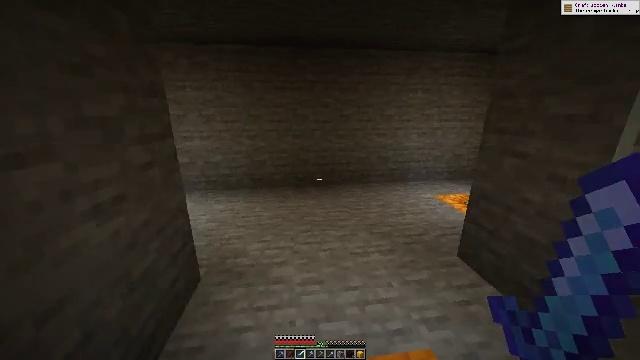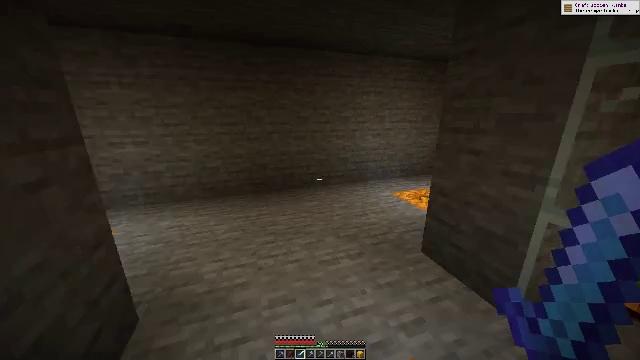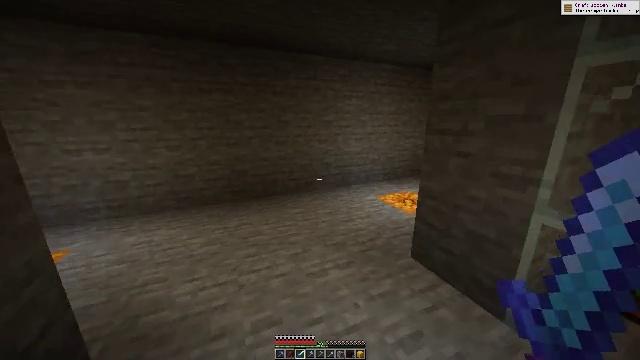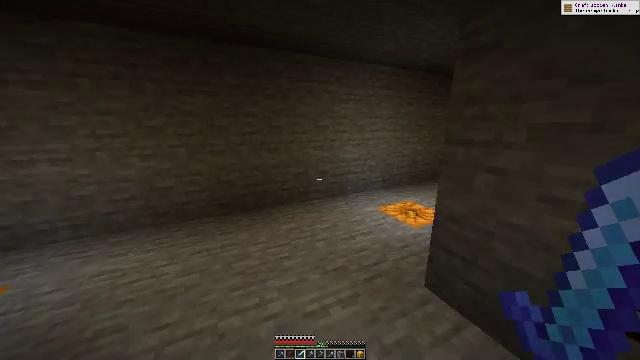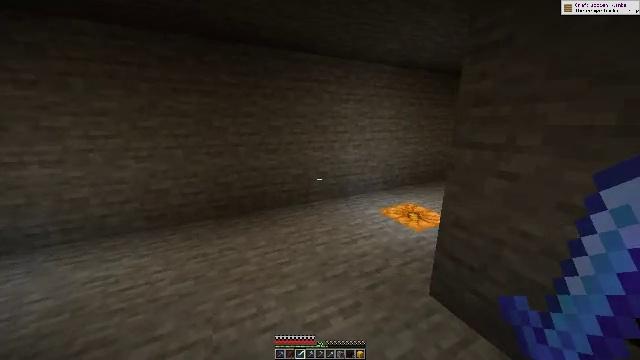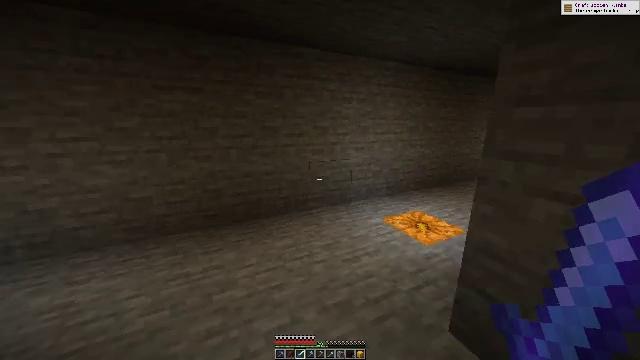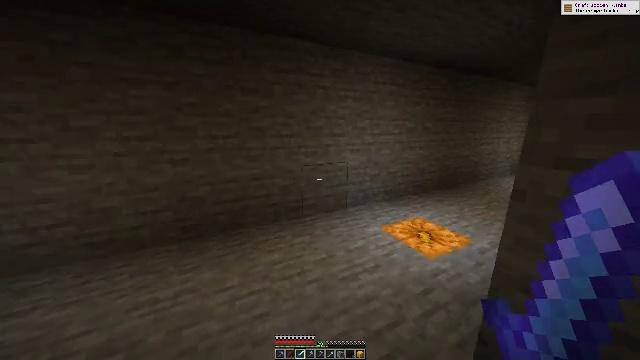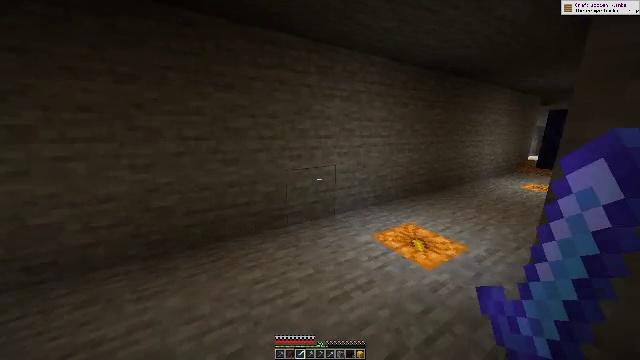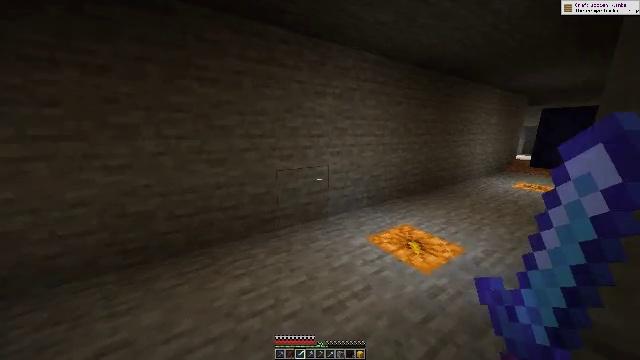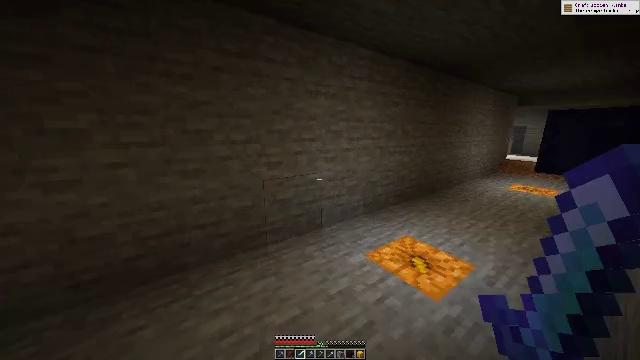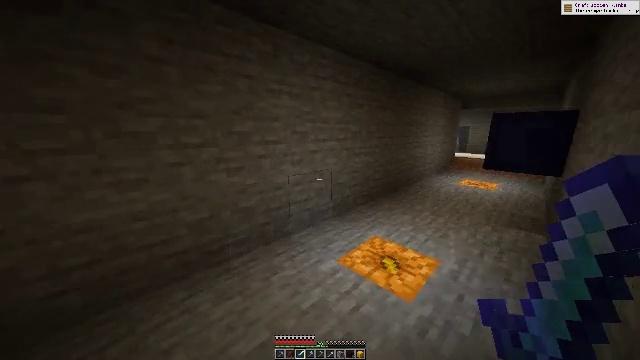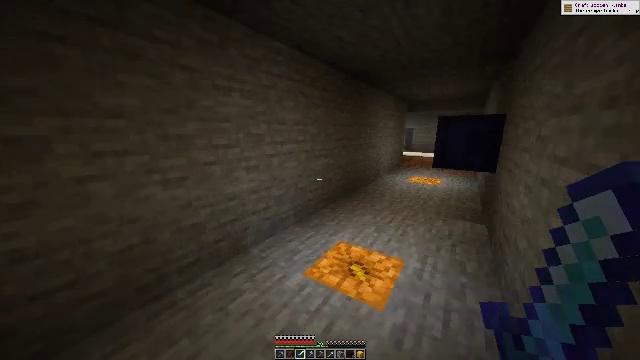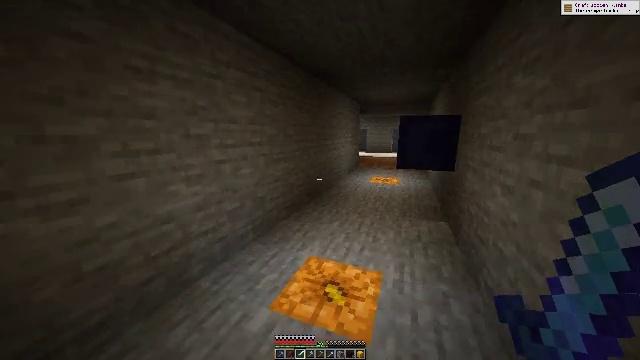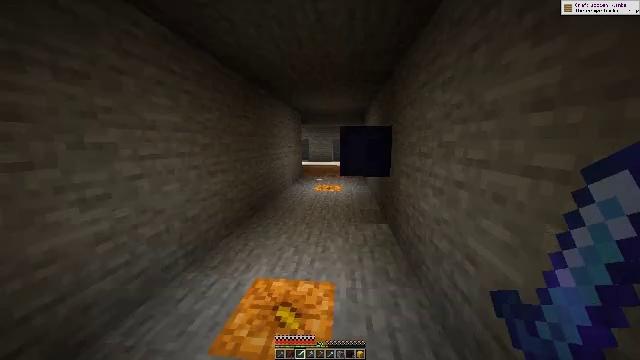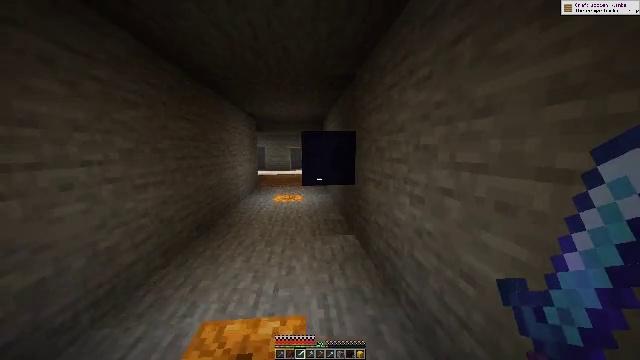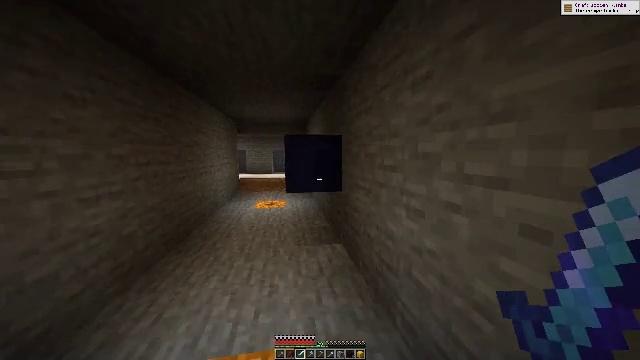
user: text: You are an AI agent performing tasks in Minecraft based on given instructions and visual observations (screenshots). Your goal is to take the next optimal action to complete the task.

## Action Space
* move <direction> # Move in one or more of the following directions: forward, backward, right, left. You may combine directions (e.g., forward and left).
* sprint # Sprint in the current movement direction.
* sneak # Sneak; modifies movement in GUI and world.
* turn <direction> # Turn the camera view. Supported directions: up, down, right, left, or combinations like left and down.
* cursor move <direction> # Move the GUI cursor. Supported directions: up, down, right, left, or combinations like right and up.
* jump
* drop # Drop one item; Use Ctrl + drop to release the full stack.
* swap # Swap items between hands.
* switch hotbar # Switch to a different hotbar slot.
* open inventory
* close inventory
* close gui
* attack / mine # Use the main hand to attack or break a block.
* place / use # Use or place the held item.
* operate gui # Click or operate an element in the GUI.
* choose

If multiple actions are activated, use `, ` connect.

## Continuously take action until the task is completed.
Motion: motion action
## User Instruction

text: Break the vines.
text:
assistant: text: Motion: move forward, turn right
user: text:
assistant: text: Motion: move forward, turn right and up
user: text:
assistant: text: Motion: move forward, turn right and up
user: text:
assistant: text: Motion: move forward
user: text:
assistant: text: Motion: move forward
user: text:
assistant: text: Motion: move forward, turn right
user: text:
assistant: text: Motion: move forward, turn right
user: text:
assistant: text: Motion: move forward, turn right
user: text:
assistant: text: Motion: move forward, turn right
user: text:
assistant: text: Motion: move forward, turn right
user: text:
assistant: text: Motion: move forward, turn right
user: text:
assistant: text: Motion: move forward, turn right
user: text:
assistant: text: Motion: move forward, turn right and up
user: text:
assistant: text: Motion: move forward, turn right and up
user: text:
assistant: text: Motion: move forward, turn right
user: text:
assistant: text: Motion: move forward
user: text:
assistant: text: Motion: move forward
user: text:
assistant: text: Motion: move forward
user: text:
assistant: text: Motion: move forward
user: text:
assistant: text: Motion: move forward, turn left and down
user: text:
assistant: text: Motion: move forward, turn left
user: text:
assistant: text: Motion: move forward, turn left
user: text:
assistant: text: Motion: move forward
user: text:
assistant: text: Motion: move forward
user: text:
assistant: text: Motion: move forward
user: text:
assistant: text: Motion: move forward
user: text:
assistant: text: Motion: move forward
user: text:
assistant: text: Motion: move forward
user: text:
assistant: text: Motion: move forward
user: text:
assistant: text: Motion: move forward